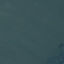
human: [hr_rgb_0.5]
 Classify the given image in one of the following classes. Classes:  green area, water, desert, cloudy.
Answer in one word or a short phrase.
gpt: water